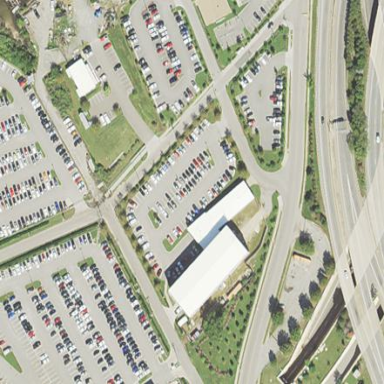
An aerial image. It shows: Parking area with surface.